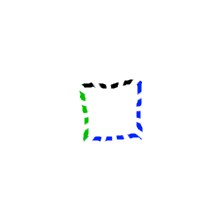
Shape: square